Field crop: maize
Growth stage: 2
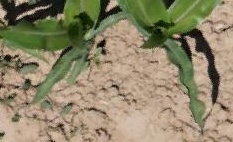
Species: maize